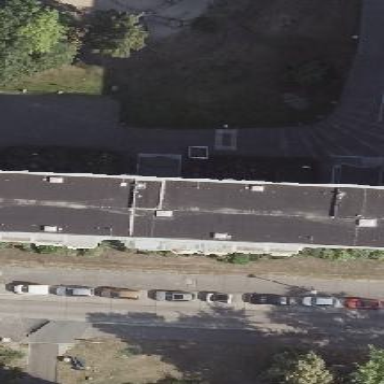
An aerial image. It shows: Flat-roofed apartment building.